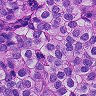
Metastatic tissue present: yes